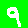
Digit: 9